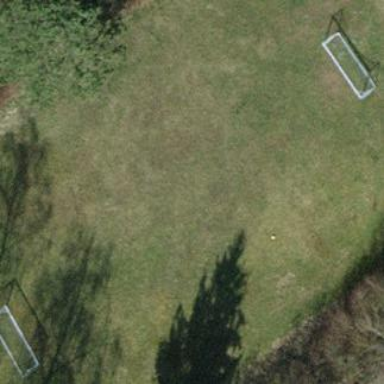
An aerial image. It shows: Grass pitch designated for soccer.